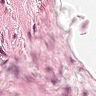
Metastatic tissue present: no